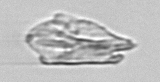
Label: detritus_transparent